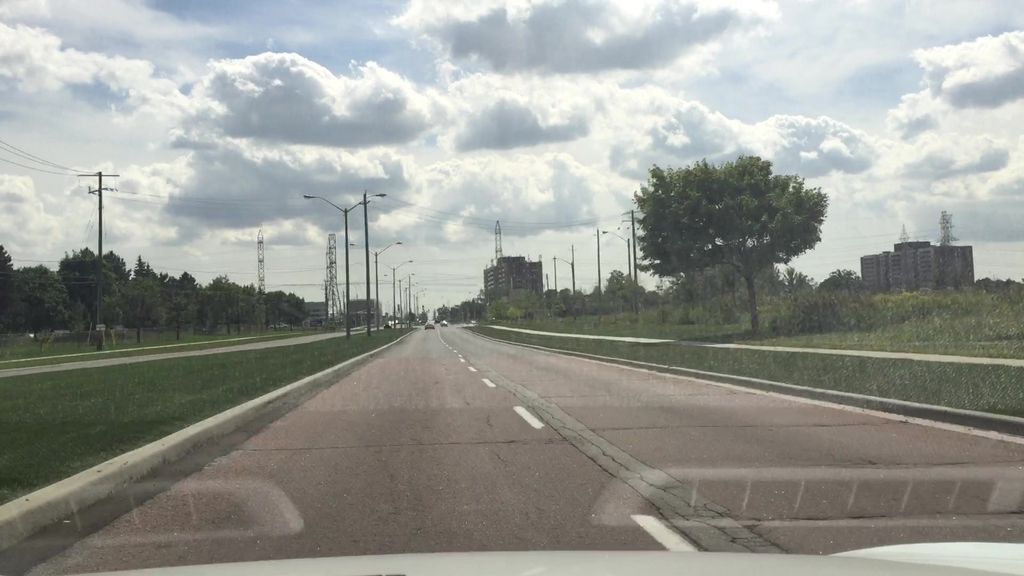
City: toronto